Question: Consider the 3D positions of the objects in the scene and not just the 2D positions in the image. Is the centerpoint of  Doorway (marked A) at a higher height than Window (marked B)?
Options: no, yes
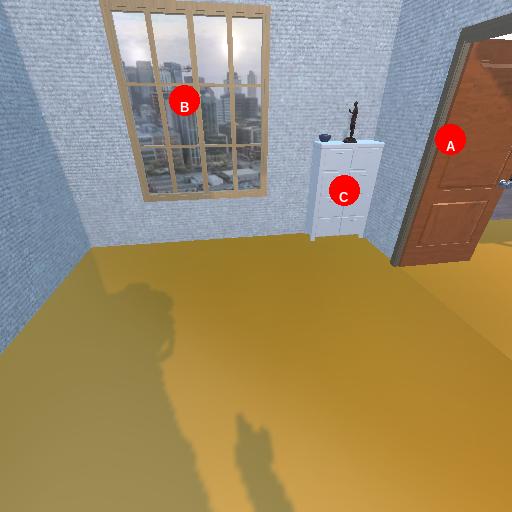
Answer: no